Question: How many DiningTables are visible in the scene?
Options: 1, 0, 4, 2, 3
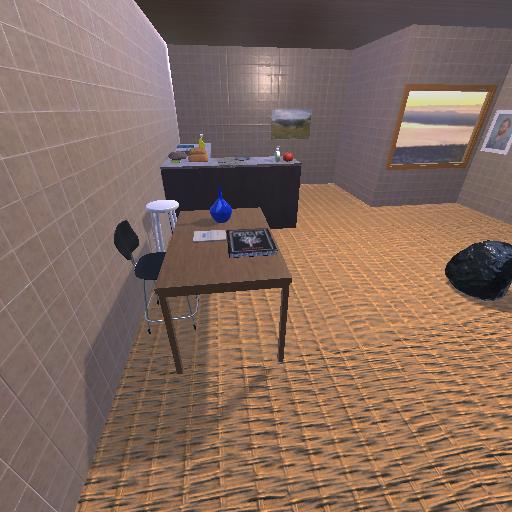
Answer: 1